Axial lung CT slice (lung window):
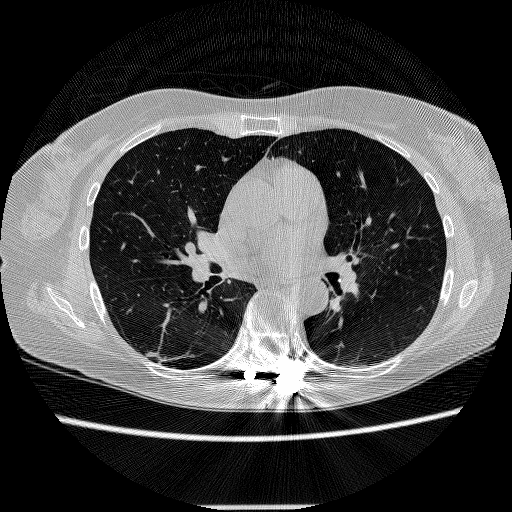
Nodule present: no